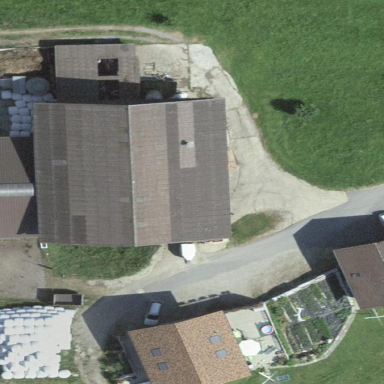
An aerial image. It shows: Farmyard area.